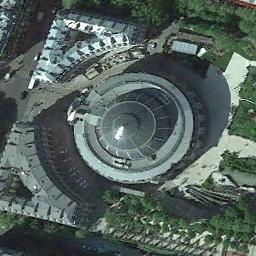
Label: church